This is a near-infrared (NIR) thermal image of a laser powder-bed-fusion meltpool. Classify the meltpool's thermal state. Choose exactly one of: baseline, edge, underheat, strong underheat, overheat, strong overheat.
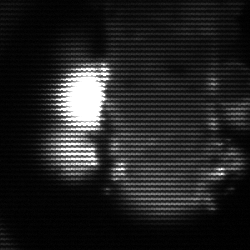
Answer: strong underheat